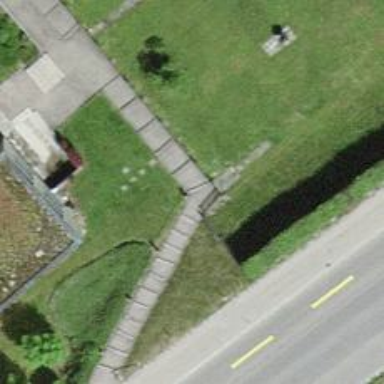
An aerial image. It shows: Footway along the road.